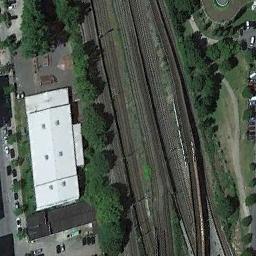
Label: railway